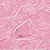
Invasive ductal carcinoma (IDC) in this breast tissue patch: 0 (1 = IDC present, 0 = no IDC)